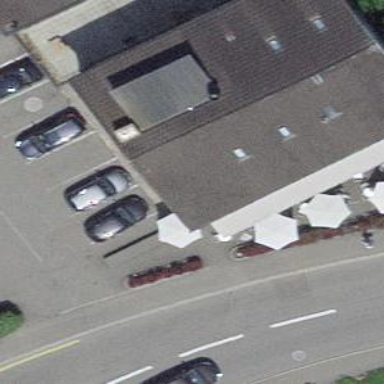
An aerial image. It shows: Bar.